Brain MRI, modality: ceT1
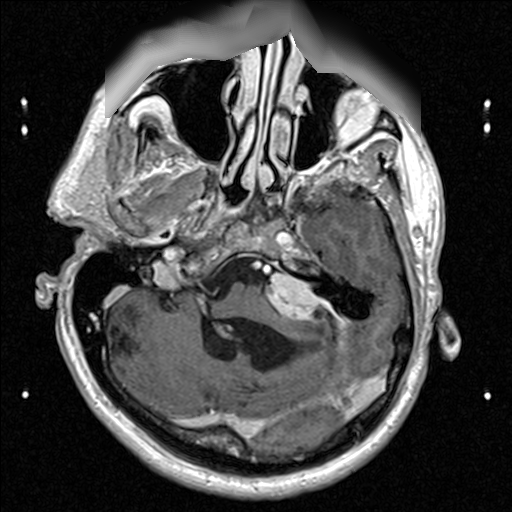